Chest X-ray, AP view. Patient: 58 years old, sex F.
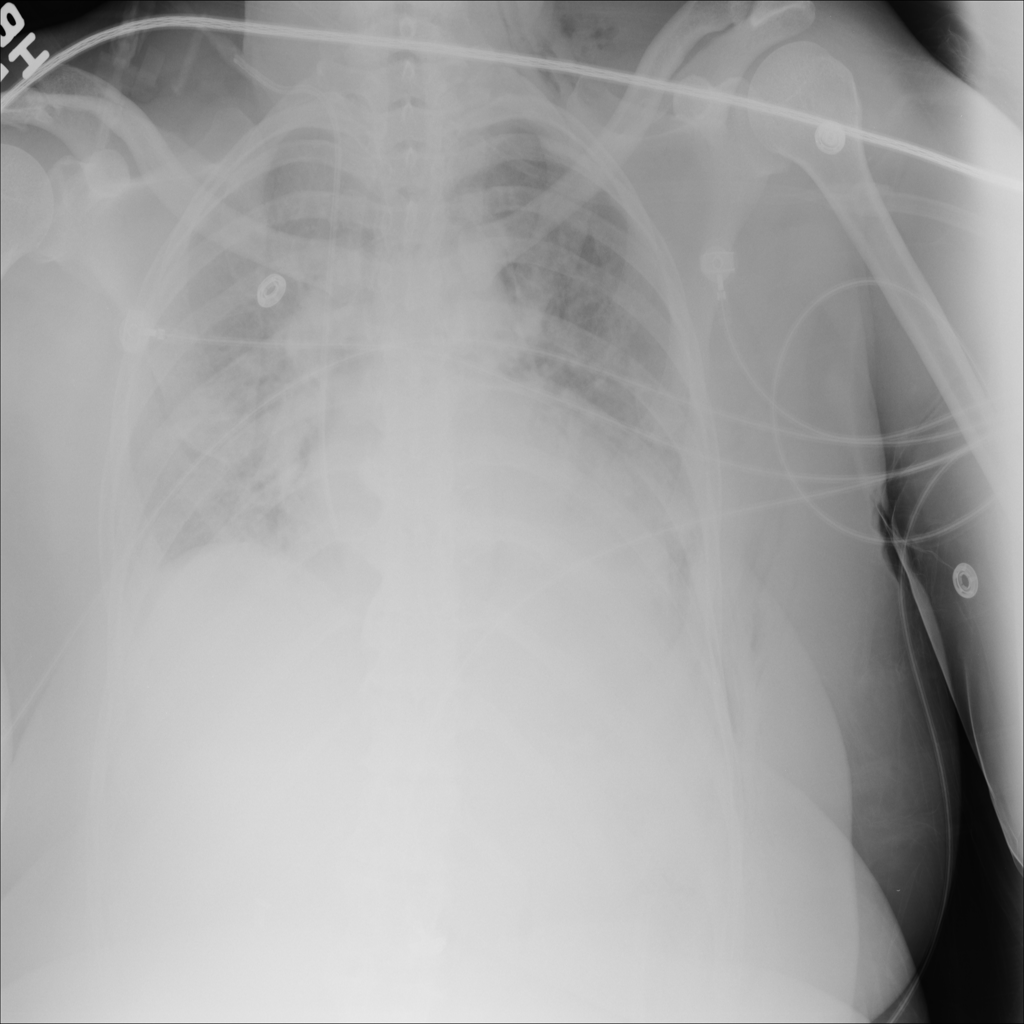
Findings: Atelectasis, Consolidation, Effusion, Emphysema, Infiltration